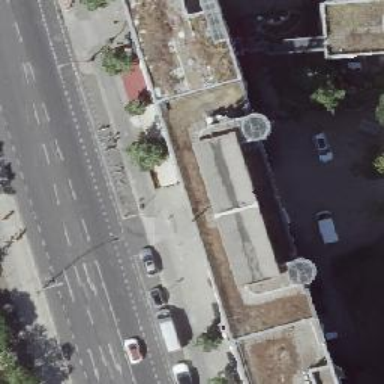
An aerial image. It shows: Restaurant.